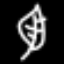
Label: leaf